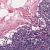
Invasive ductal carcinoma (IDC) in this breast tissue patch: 0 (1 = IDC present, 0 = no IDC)